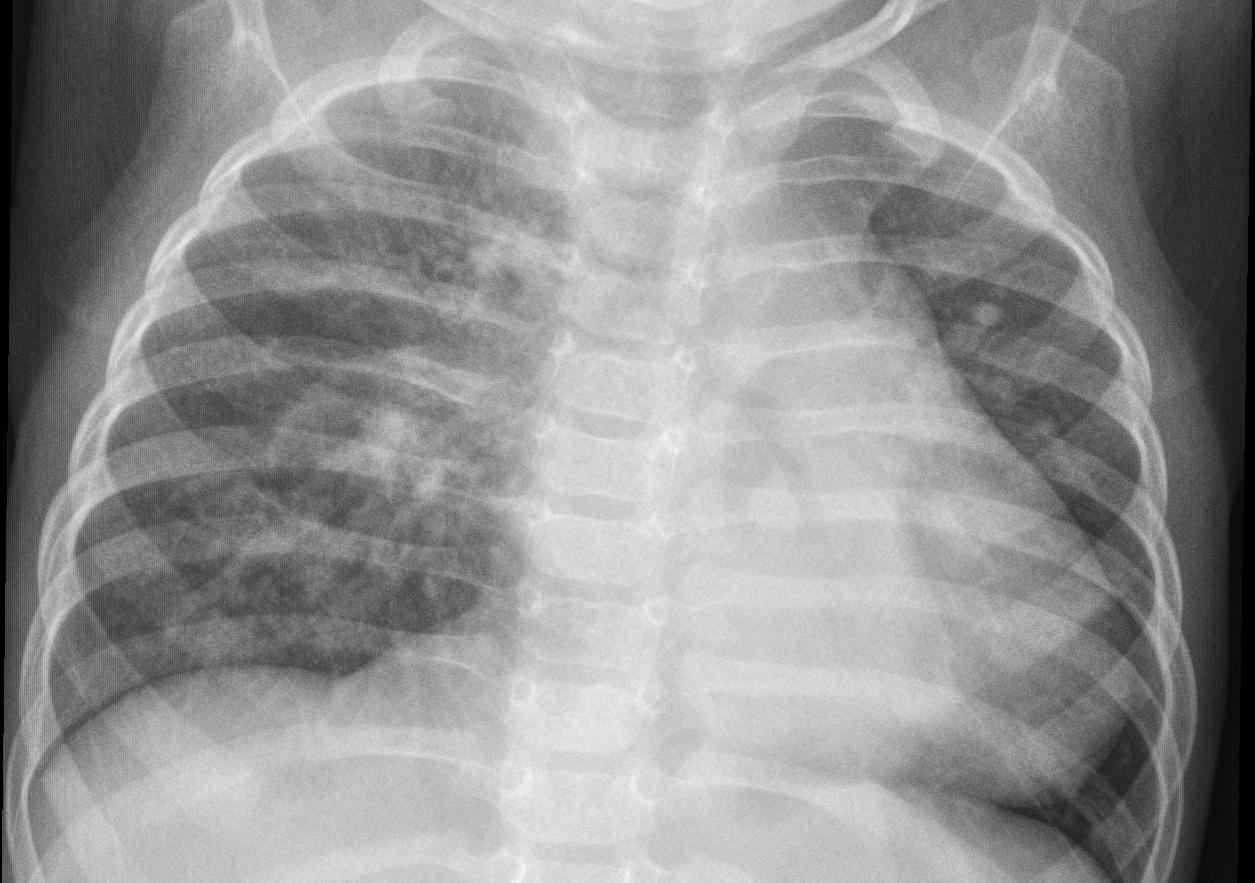
Diagnosis: PNEUMONIA